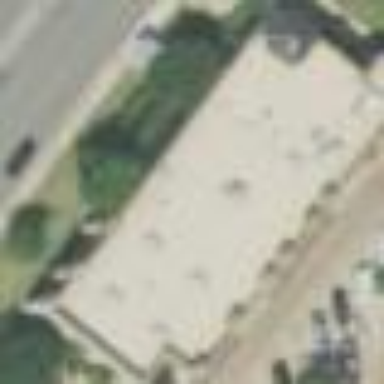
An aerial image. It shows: Retail building.